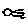
Label: bird